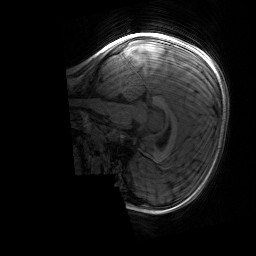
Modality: T1w
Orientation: sagittal
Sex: female
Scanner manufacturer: siemens
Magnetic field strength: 3 T
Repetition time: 1.9 s
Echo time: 0.00243 s